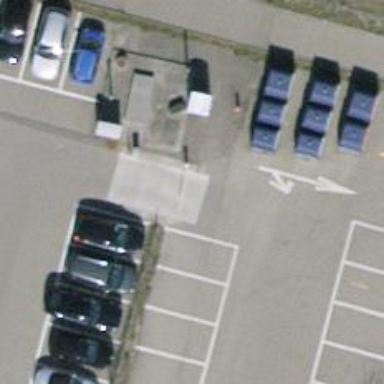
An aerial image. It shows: Lift gate barrier.